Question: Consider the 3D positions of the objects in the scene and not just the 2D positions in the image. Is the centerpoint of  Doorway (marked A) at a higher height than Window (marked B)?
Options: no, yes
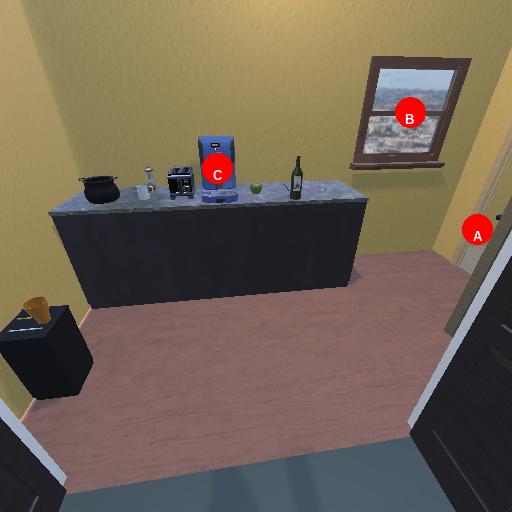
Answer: no